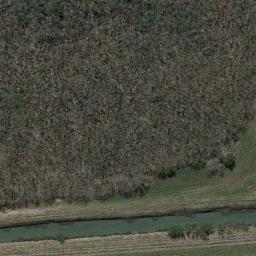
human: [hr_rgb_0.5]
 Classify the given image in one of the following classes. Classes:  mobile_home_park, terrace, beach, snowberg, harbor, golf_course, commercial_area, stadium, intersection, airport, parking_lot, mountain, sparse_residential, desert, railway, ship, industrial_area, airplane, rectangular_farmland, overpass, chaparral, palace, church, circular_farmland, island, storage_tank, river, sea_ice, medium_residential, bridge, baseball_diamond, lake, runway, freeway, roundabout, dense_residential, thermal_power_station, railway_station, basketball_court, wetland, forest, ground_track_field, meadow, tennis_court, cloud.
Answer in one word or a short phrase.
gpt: forest